Field crop: tomato
Growth stage: 2
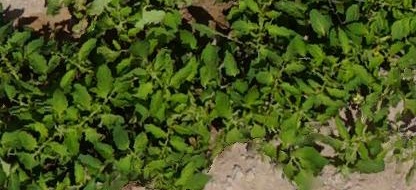
Species: tomato